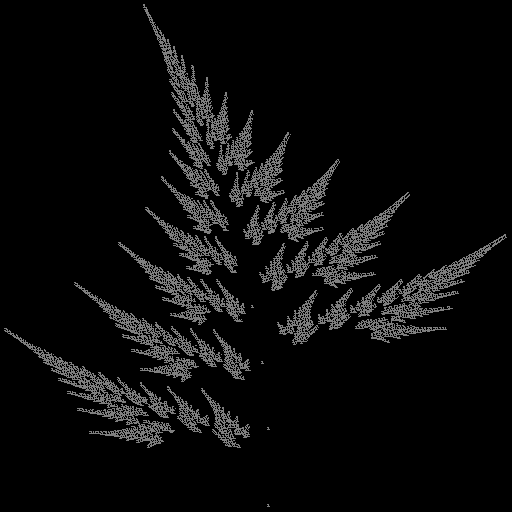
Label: fern